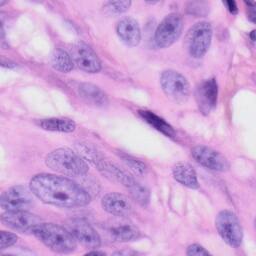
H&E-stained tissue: Skin